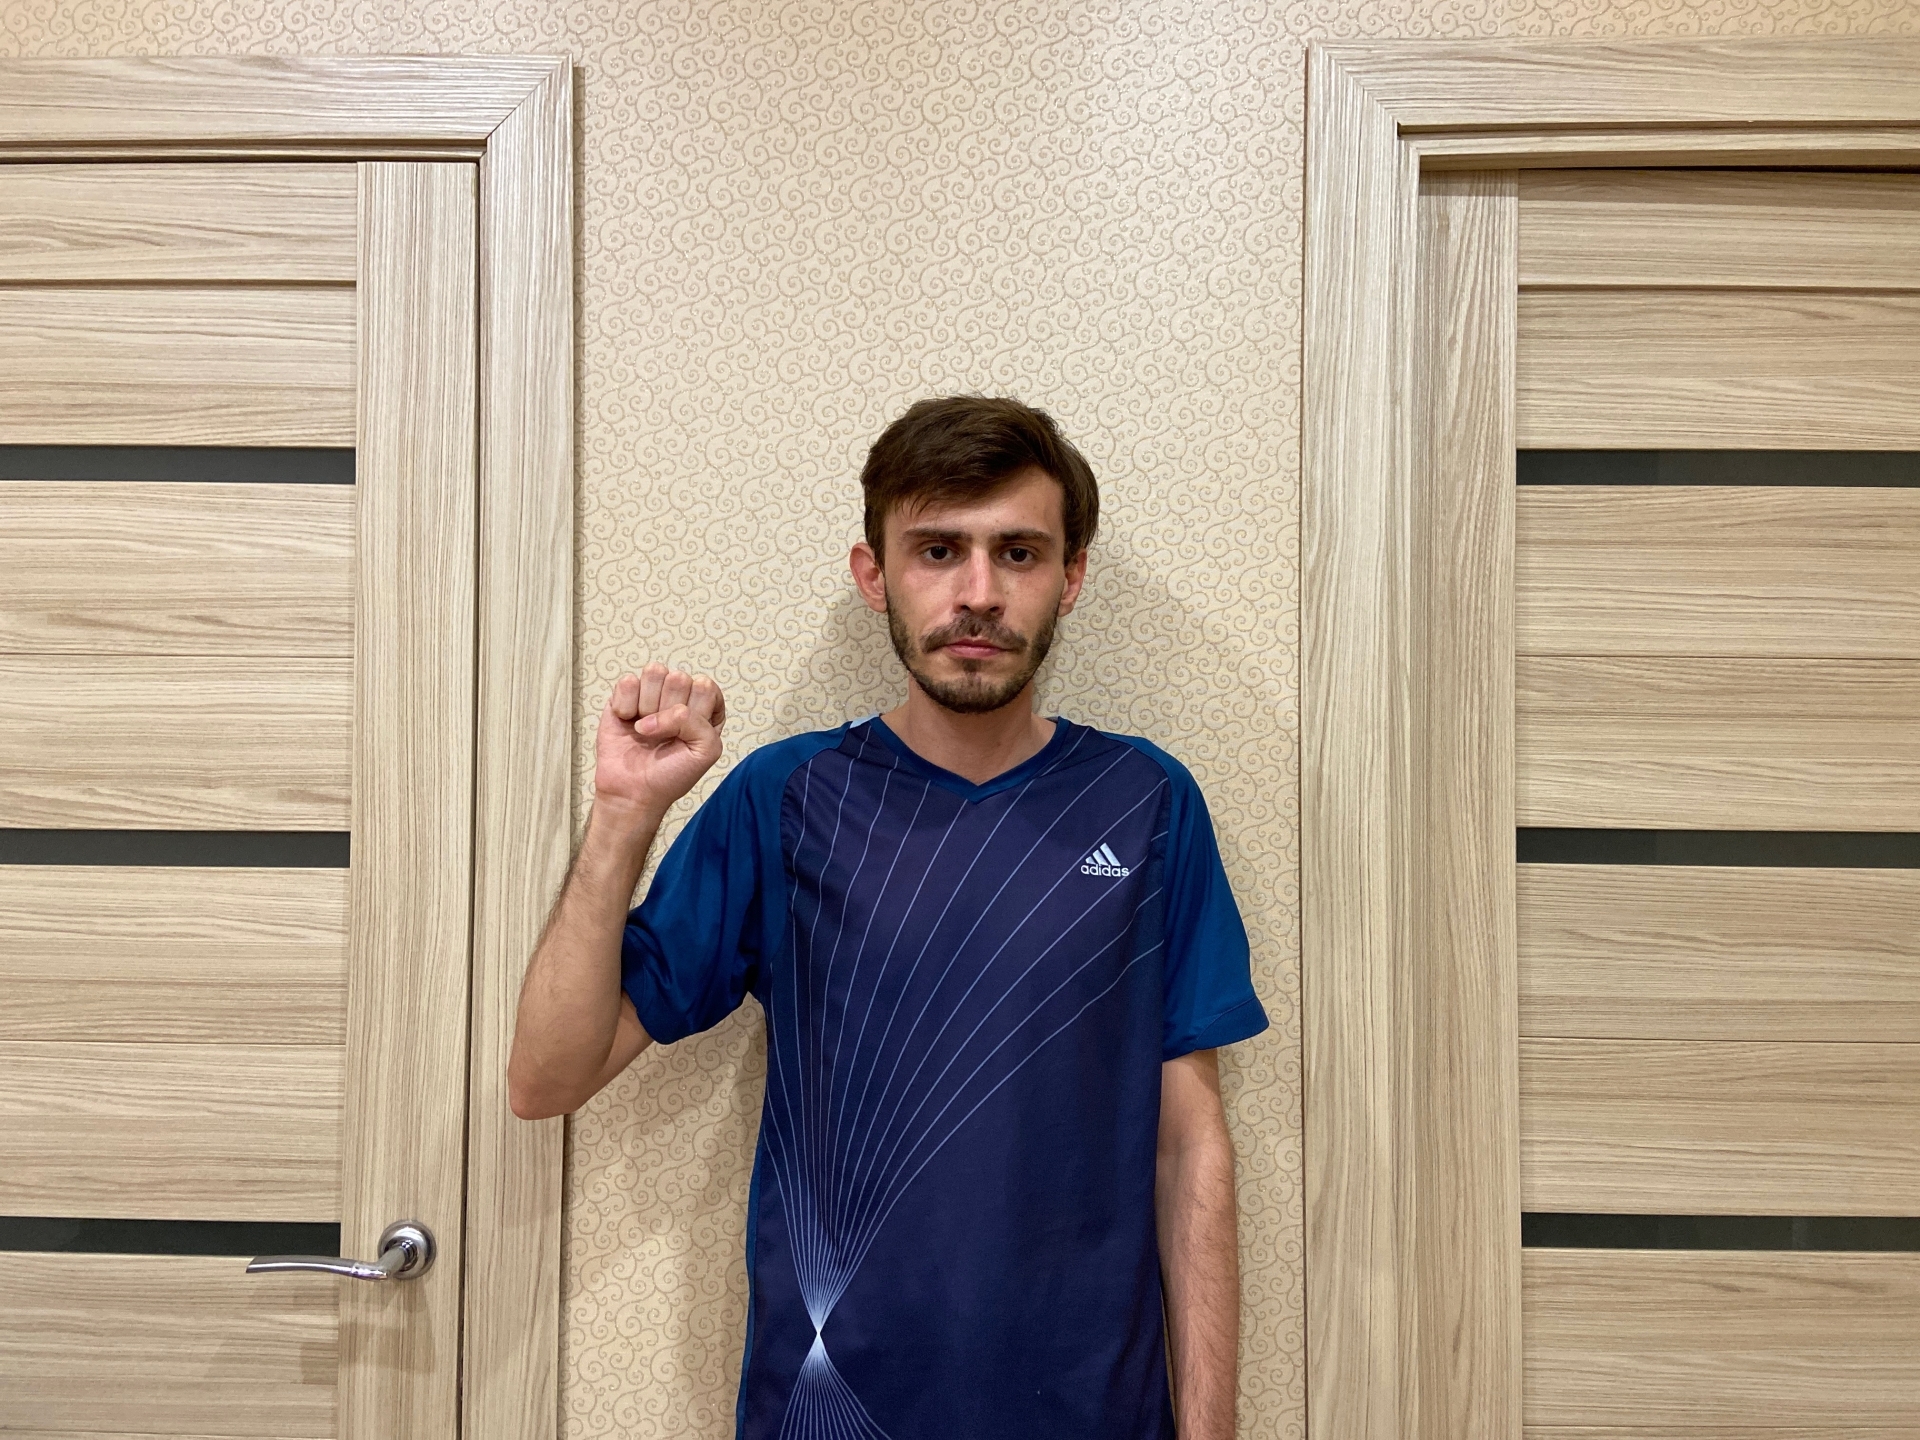
Label: clear